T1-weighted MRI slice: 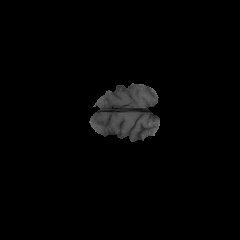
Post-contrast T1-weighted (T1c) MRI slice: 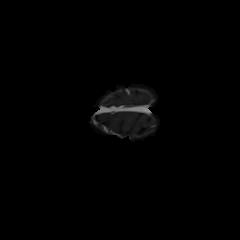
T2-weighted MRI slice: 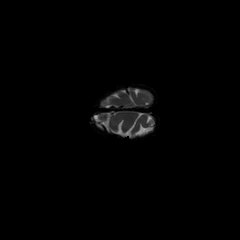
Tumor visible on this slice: no